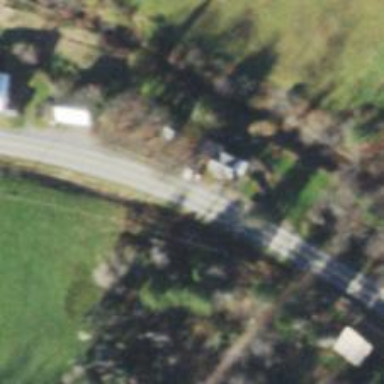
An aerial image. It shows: Tertiary road.